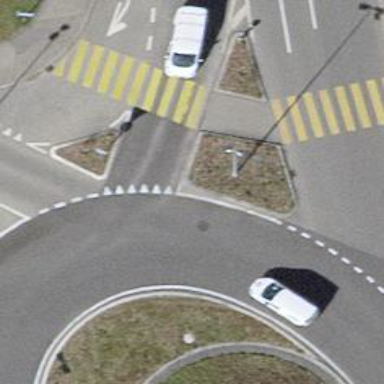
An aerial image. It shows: Tertiary road with asphalt surface leading to roundabout. There is separate sidewalk along the road.